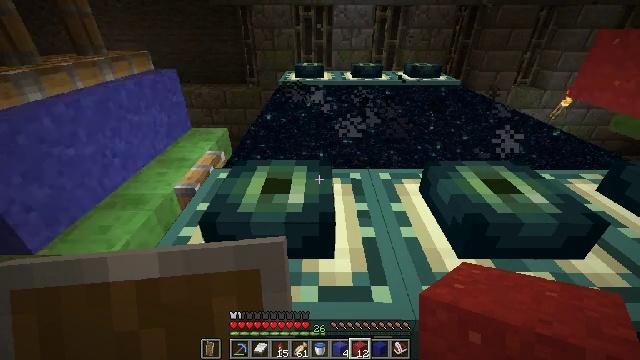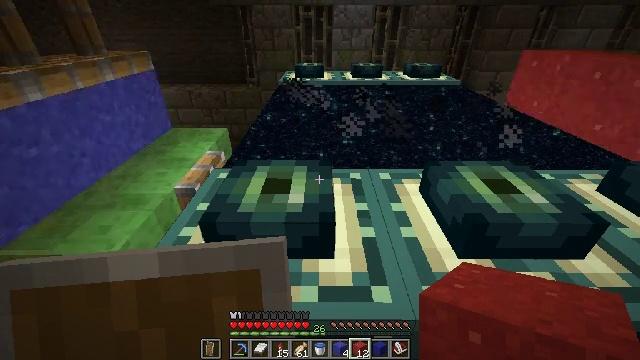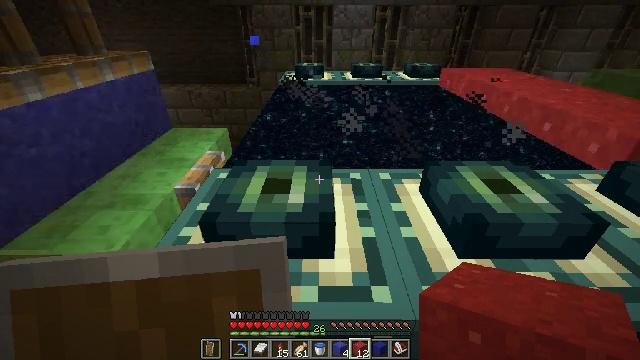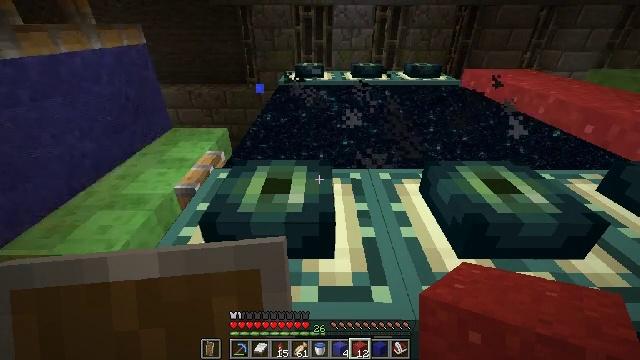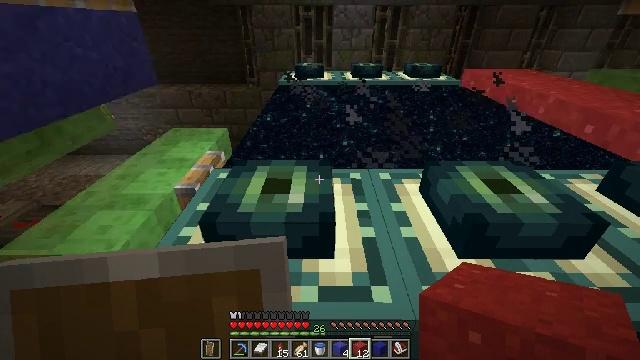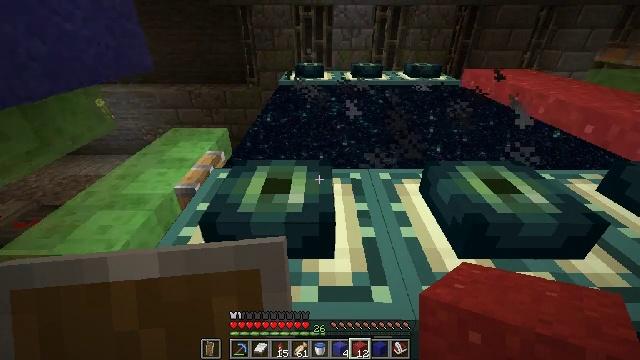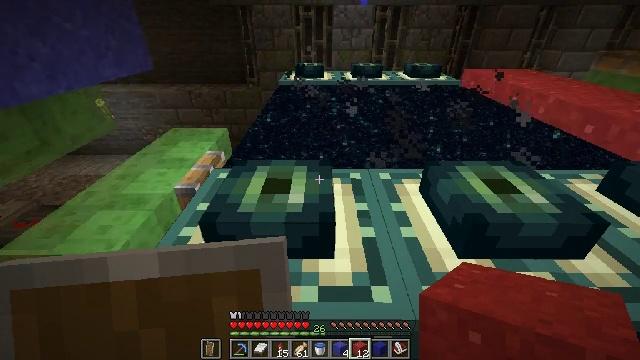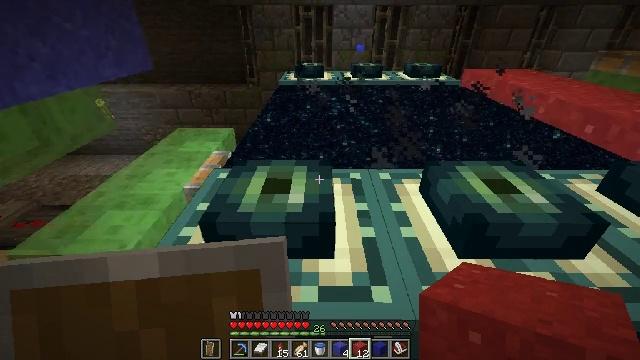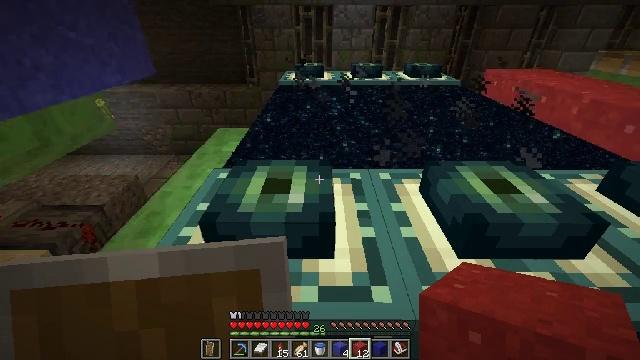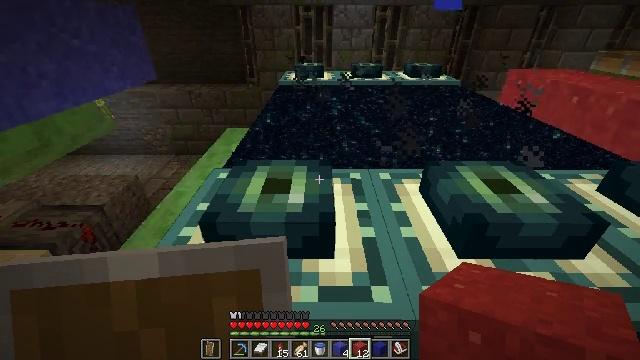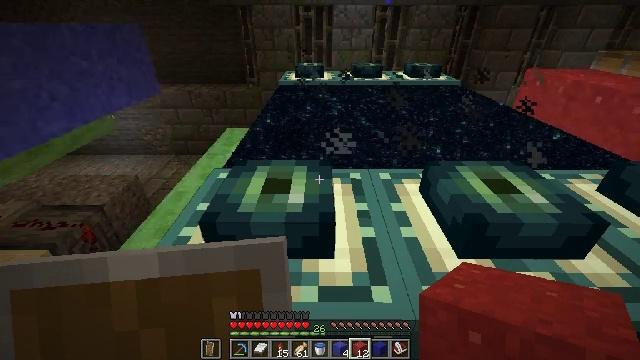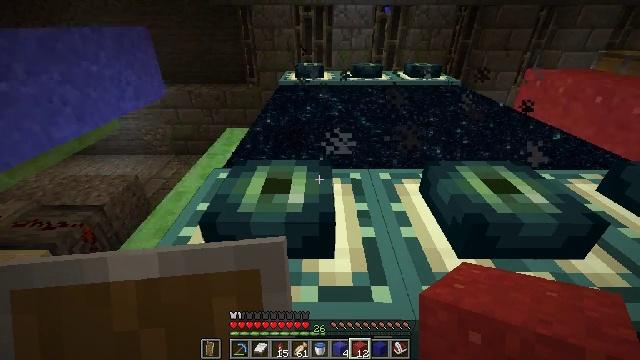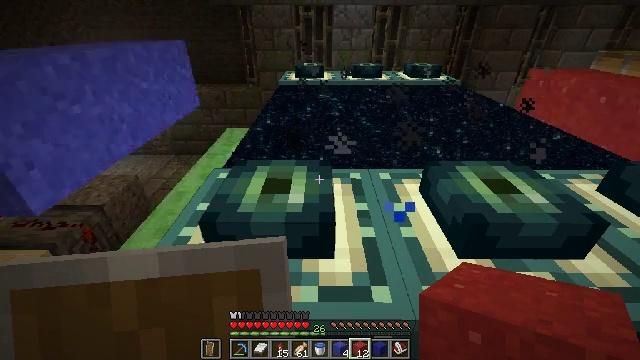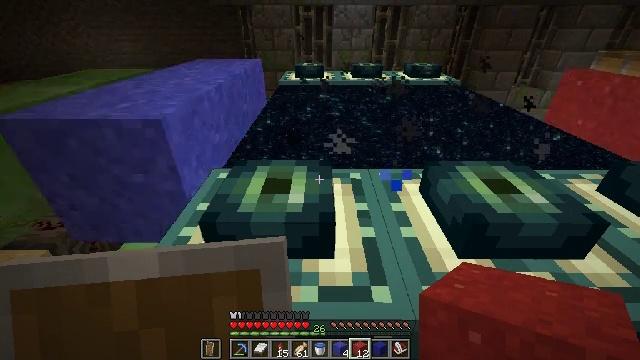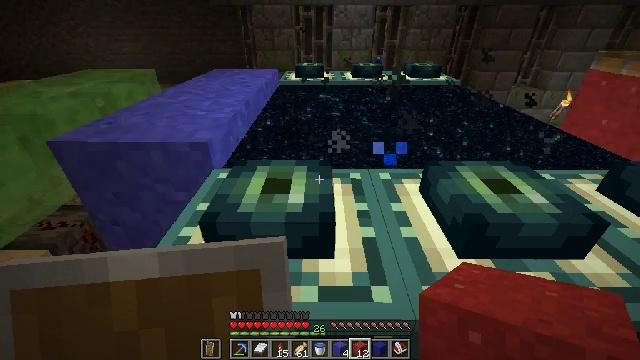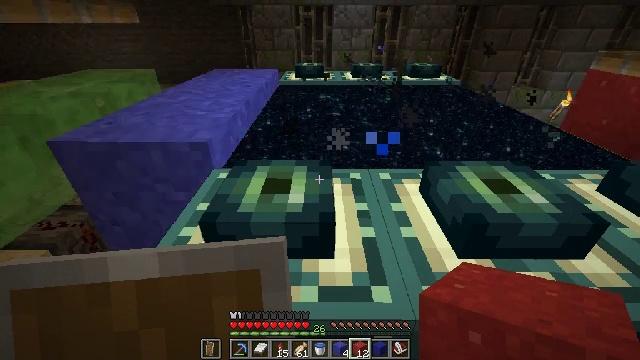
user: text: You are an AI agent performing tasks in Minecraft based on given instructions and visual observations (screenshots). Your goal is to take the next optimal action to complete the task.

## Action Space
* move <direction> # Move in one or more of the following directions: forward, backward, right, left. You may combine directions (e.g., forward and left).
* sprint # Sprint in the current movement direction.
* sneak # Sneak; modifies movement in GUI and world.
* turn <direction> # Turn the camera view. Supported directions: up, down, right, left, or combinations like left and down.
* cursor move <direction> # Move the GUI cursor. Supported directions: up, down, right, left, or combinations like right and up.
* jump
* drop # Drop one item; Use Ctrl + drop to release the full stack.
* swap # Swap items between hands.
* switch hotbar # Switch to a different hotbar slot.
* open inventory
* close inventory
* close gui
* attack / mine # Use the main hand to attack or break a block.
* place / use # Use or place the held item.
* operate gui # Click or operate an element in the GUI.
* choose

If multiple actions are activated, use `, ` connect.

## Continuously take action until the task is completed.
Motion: motion action
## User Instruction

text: Get some red concrete powder.
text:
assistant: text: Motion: no_op
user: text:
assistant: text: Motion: no_op
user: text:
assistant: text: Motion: no_op
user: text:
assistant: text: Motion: no_op
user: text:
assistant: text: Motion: no_op
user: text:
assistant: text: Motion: no_op
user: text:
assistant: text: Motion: no_op
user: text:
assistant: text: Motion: no_op
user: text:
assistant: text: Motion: no_op
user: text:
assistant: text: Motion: no_op
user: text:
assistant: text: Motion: no_op
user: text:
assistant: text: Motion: no_op
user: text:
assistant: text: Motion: no_op
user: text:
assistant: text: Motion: no_op
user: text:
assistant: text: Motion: no_op
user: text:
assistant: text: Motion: no_op
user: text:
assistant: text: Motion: no_op
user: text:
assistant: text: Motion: no_op
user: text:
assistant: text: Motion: no_op
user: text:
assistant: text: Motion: no_op
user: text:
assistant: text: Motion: no_op
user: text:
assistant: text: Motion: no_op
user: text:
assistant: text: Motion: no_op
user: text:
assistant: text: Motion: no_op
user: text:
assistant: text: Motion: no_op
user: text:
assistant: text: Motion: no_op
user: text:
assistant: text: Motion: no_op
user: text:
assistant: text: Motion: no_op
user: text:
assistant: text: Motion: no_op
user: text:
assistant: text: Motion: no_op